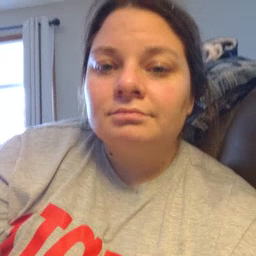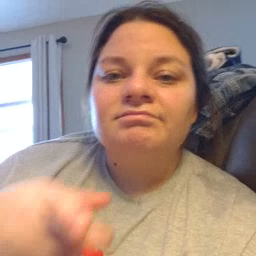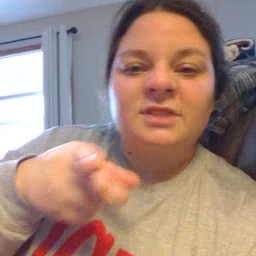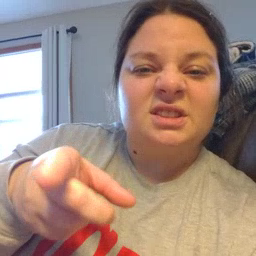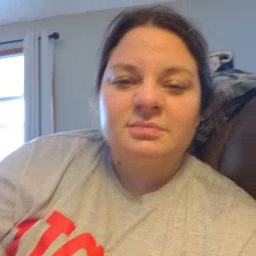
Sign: hesheit